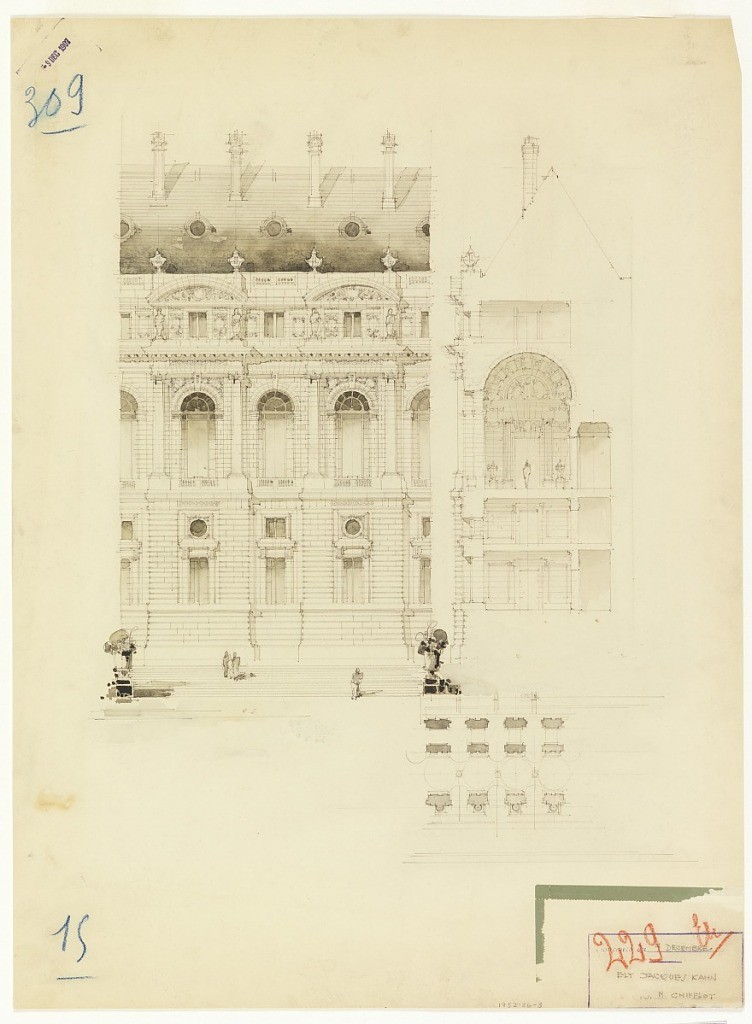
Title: Design for Several Bays of a Public Building
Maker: Ely Jacques Kahn, American, 1884–1972
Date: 1907
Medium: Graphite, brush and gray wash on Bristol illustration board
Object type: Drawing
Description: Front elevation; side elevation and plan of several bays of a public building. Four stories high on a podium or base; large openings alternating with small ones; gabled roof.